Interaction volume radius: 10 \u00c5
Interaction volume height: 20 \u00c5
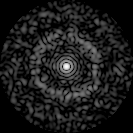
Disorder parameter: 0.8265